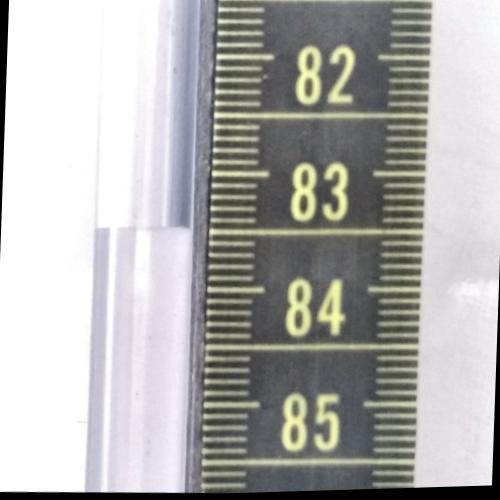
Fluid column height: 83.5 cm